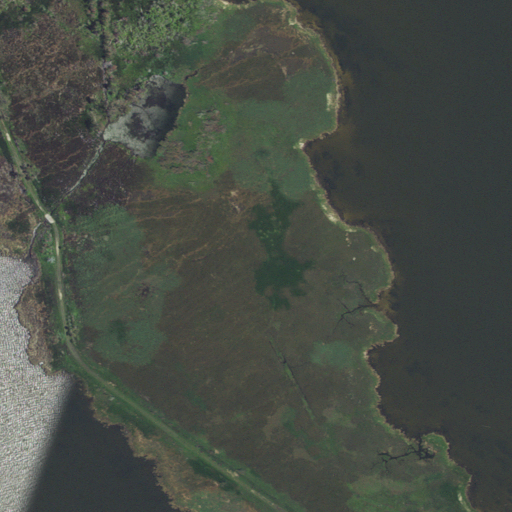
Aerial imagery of island in North Carolina named Dews Island containing herbaceous wetlands, open water, and woody wetlands